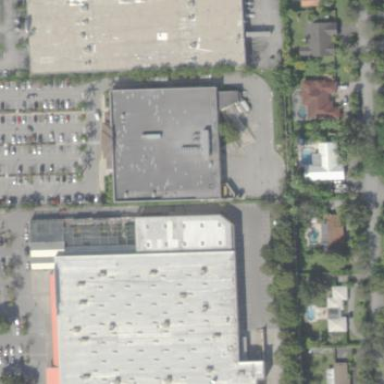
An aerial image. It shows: Building.